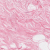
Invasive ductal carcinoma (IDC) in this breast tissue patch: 0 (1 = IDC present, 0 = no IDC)